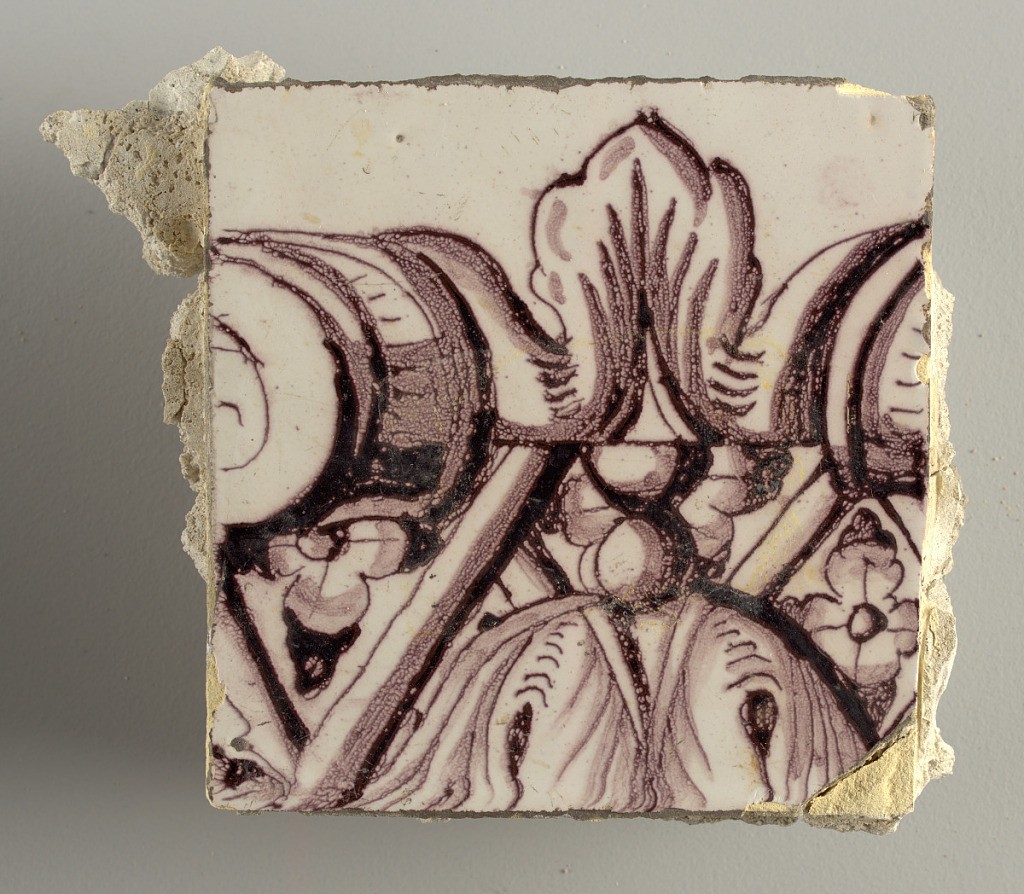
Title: Tile wall facing
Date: ca. 1725
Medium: Tin-glazed earthenware, underglaze
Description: Horizontal rectangle.  Thirty tiles wide and twenty-three tiles high with opening for fireplace eleven tiles wide and ten high.  Foliage arabesques disposed about three vertical axes from which are emphazised by urns at center and right, and at left by the figure of a standing woman carrying an infant on her arm and accompanied by two children.